Current action and preconditions to check: path_clear

Your task: For each precondition in the list above, predict whether it will hold at this action.

Consider the current scene as observed from the mobile robot's camera, and analyze the predicted future states of all dynamic agents (e.g., people, animals, vehicles, or any moving entities) within the NEXT SECOND.

IMPORTANT: Only answer "very likely" if you are absolutely certain—based on strong, clear evidence—that a dynamic agent will violate the precondition in the predicted future state. Do NOT answer "very likely" for unlikely, ambiguous, or low-probability risks.

Ask yourself for each precondition: Is there a high probability, with clear and convincing evidence, that the predicted future states of any dynamic agent will interfere with the predicted future state of the currently executing action within the NEXT SECOND, causing that precondition to fail?

Assess the risk level based on these predictions. Use "likely" or "very likely" if motions create a clear risk of interference.

Use "neutral" or "improbable" if agents are nearby but their predicted paths are clearly diverging or non-conflicting.

Failure Risk Categories: "very improbable", "improbable", "neutral", "likely", "very likely"

Answer Format: Output ONLY the probability_of_failure value from these categories: "very improbable", "improbable", "neutral", "likely", "very likely"

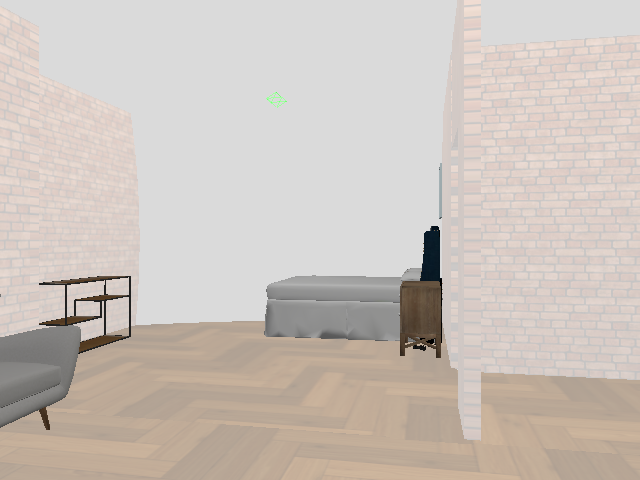

Answer: very improbable